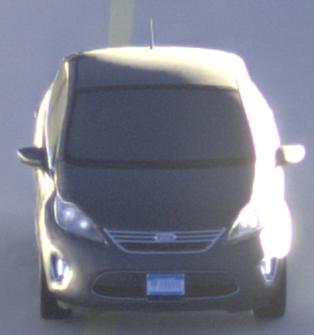
Make: Ford
Model: Fiesta
Detailed model: ’09 Sedan (seventh series)
Model produced from: 2010
Model produced until: 2017
Doors: 4
Color: gray
Road condition: dry road
Daytime: sunrise or sunset
Contrast: high contrast